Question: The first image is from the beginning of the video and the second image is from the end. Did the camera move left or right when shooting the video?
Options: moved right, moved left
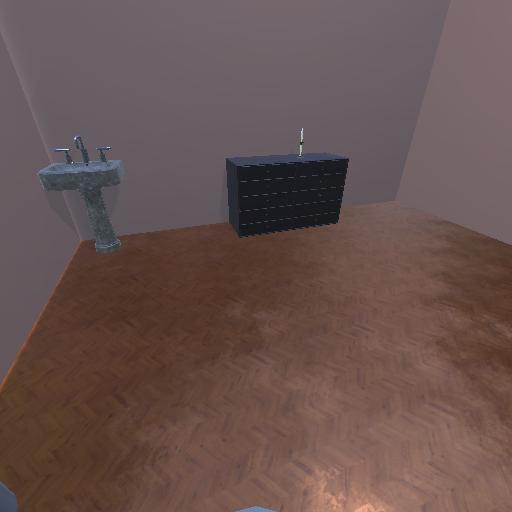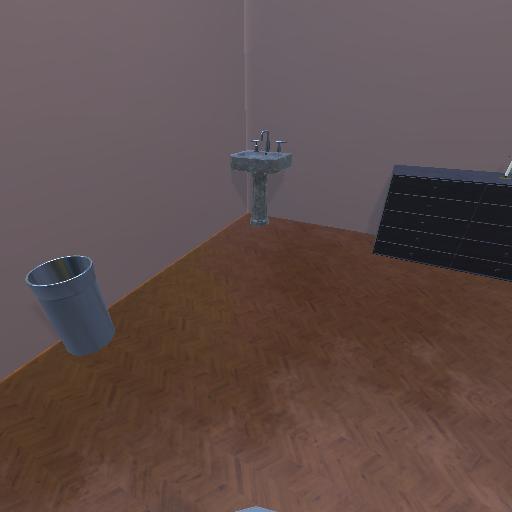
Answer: moved right